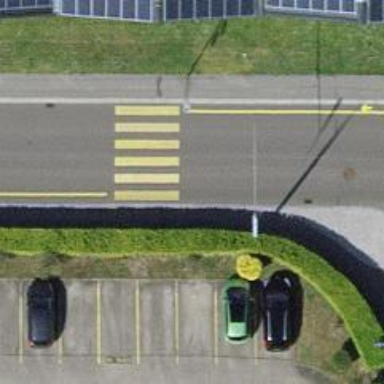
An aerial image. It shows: Marked road crossing.